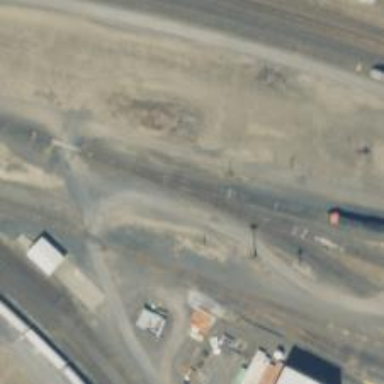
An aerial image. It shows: Railway yard.